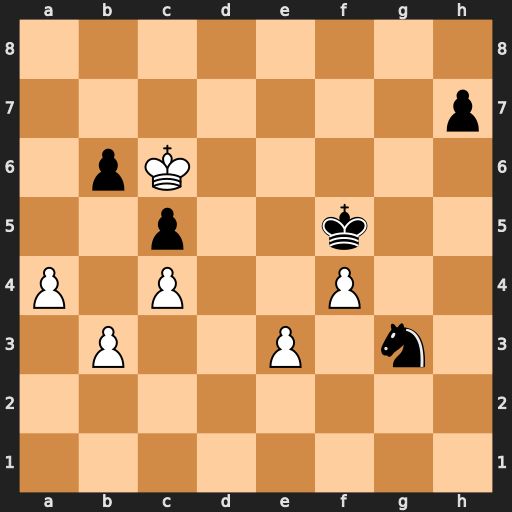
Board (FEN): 8/7p/1pK5/2p2k2/P1P2P2/1P2P1n1/8/8
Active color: w
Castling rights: -
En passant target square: -
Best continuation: Kxb6 h5 a5 h4 a6 h3 a7 h2 a8=Q